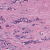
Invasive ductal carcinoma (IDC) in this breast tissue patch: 1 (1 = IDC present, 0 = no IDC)